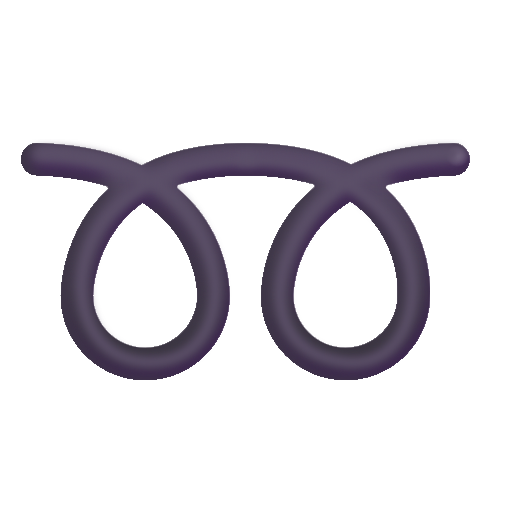
double curly loop color